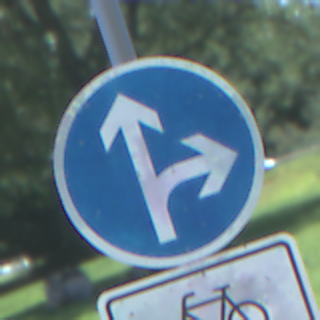
Verkehrszeichen: VorgeschriebeneFahrtrichtungGeradeausOderRechts
Zusatzzeichen unten: EinspurigeFahrzeugeFrei1
Umgebung: Outdoor, Nature
Tageszeit: Midday
Wetter: Clear
Licht: Natural
Jahreszeit: Summer
Kontrast: HighContrast